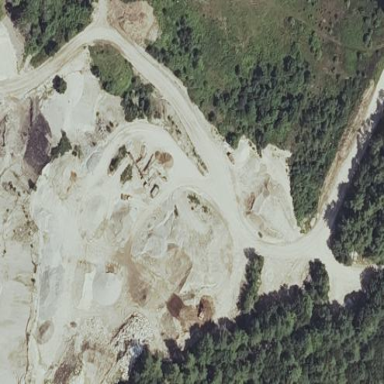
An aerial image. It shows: Industrial area with quarry.